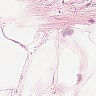
Metastatic tissue present: no